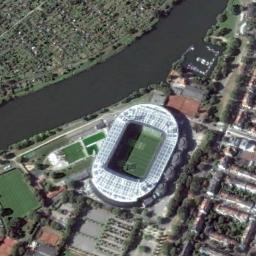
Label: stadium